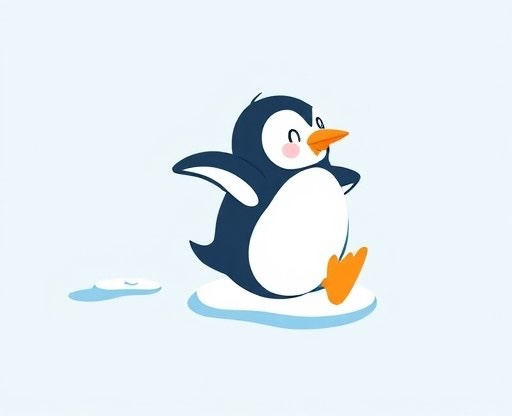
Category: Winter